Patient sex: M
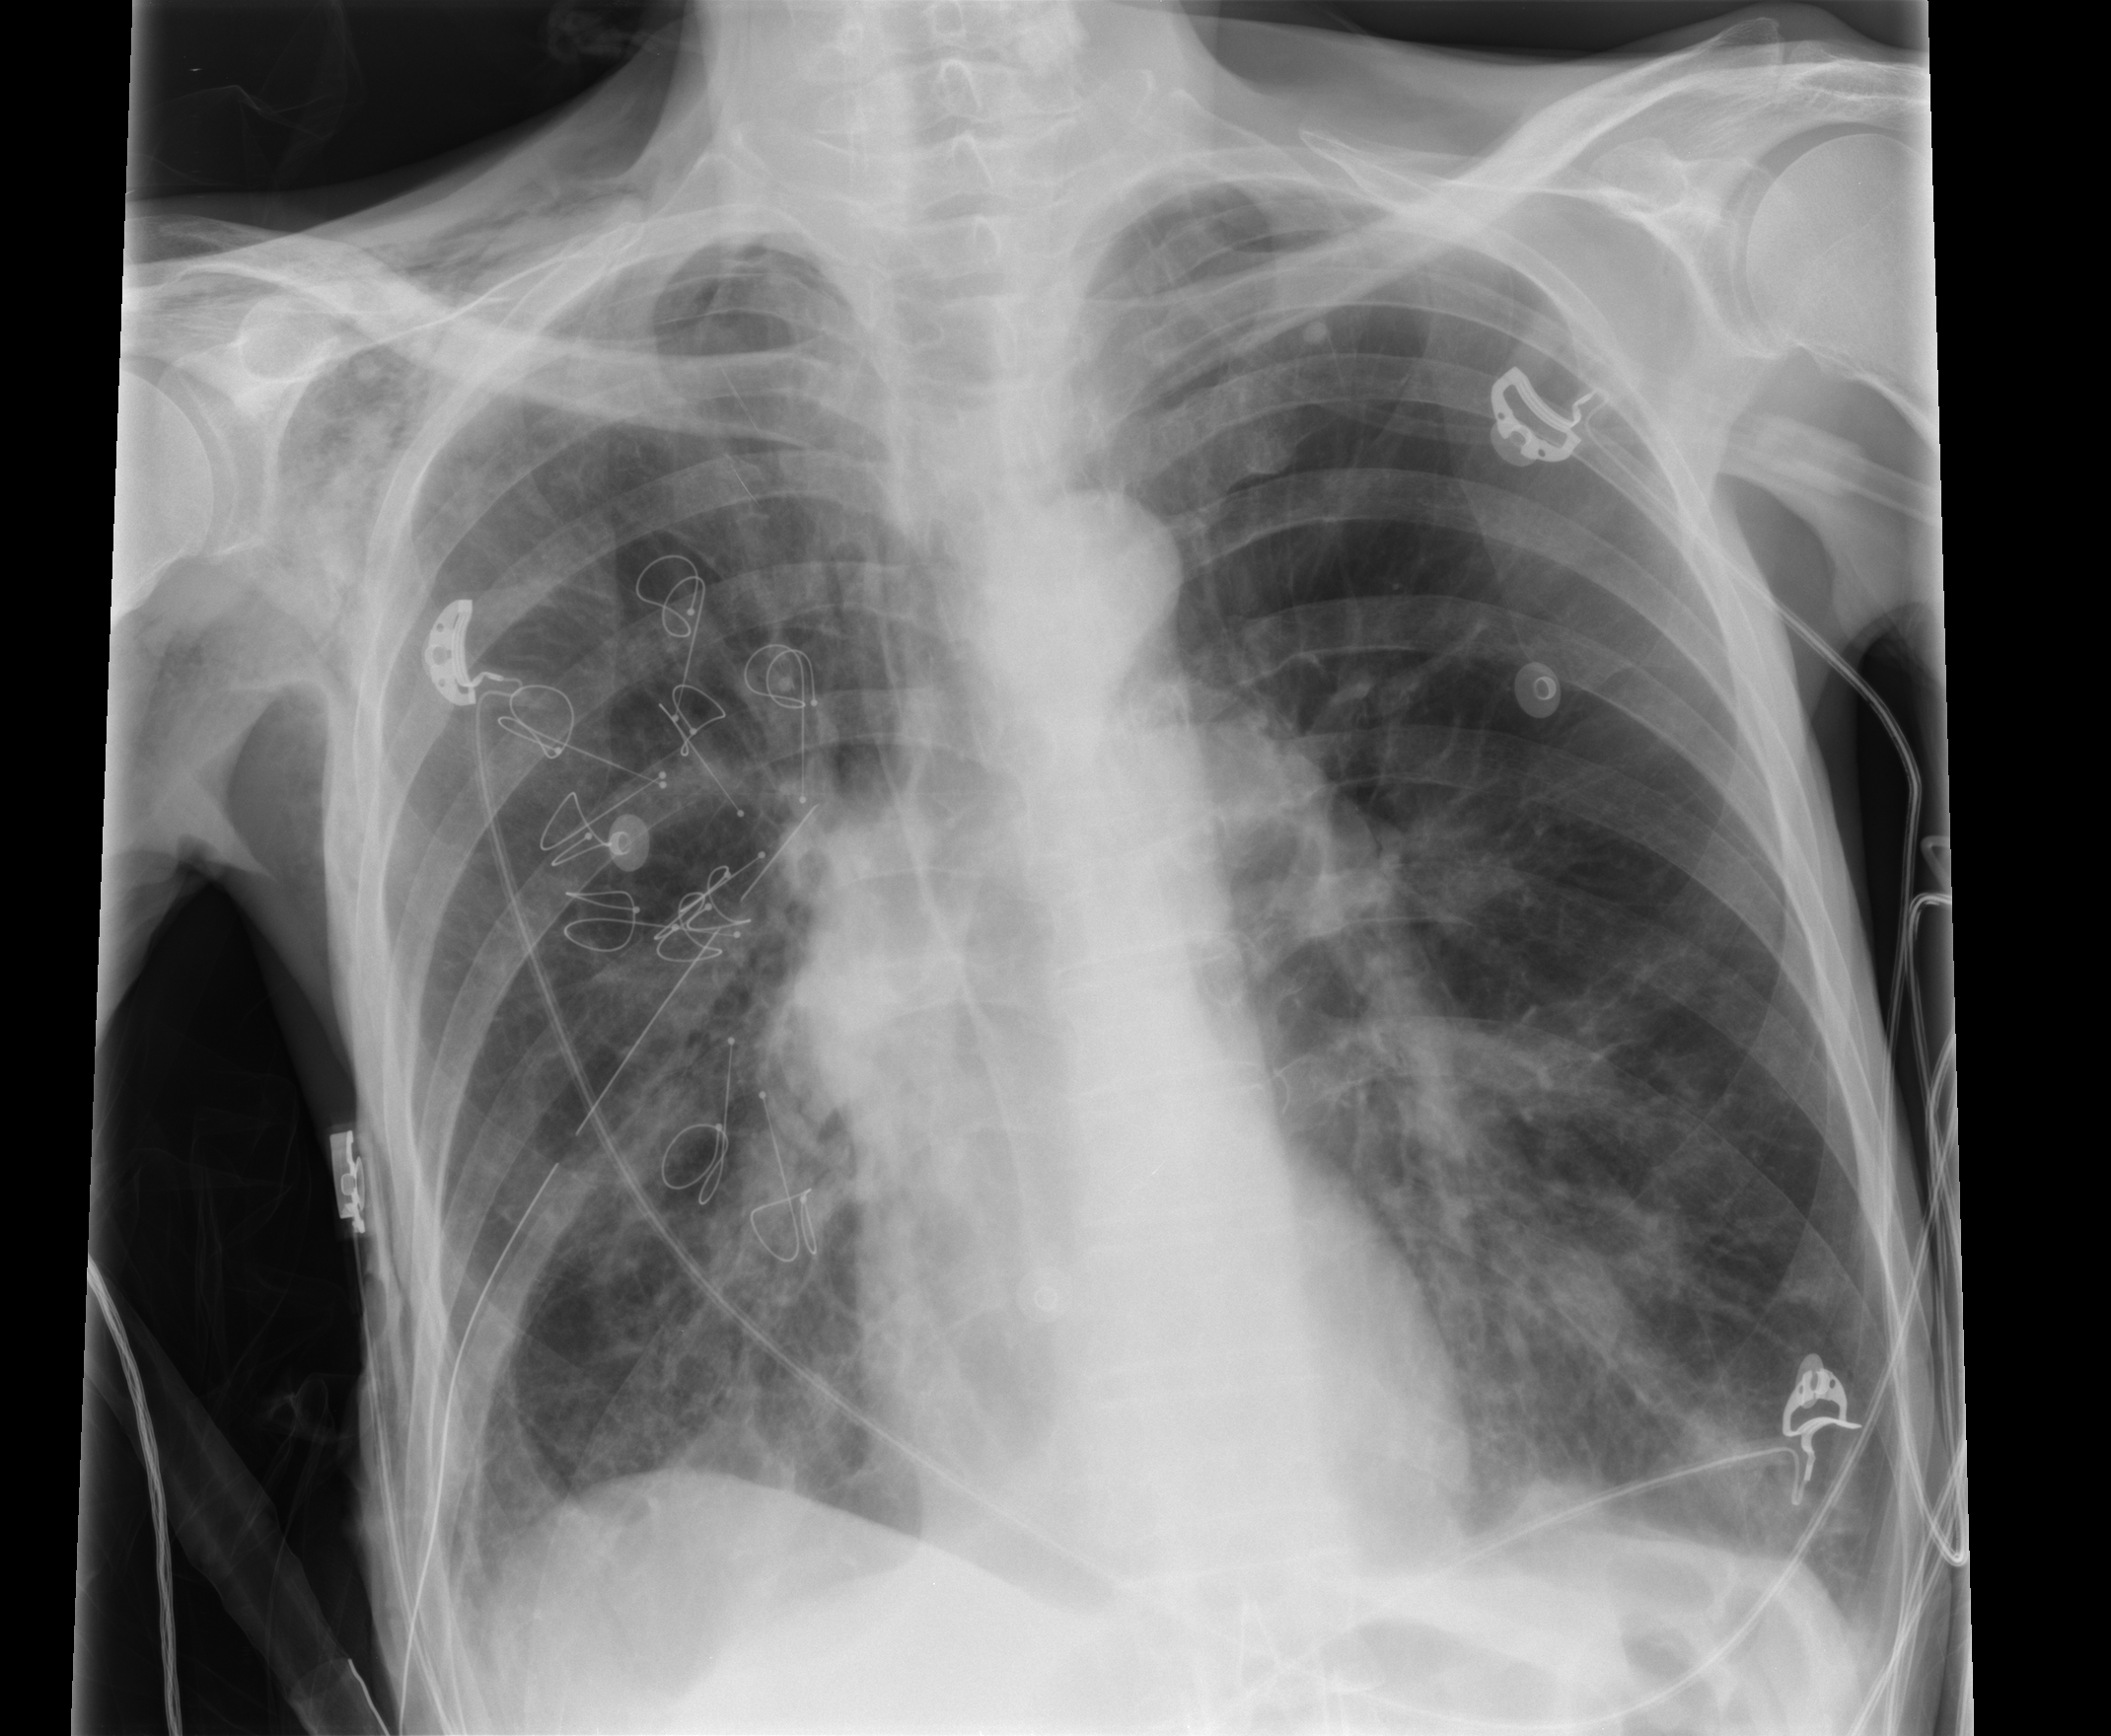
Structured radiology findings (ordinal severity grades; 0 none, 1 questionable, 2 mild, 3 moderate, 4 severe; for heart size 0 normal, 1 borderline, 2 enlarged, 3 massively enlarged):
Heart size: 0
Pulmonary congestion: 0
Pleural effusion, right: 0
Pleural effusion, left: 1
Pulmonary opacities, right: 0
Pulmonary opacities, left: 0
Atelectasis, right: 2
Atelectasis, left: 2